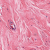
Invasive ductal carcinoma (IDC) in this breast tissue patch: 0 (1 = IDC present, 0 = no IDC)